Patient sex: M
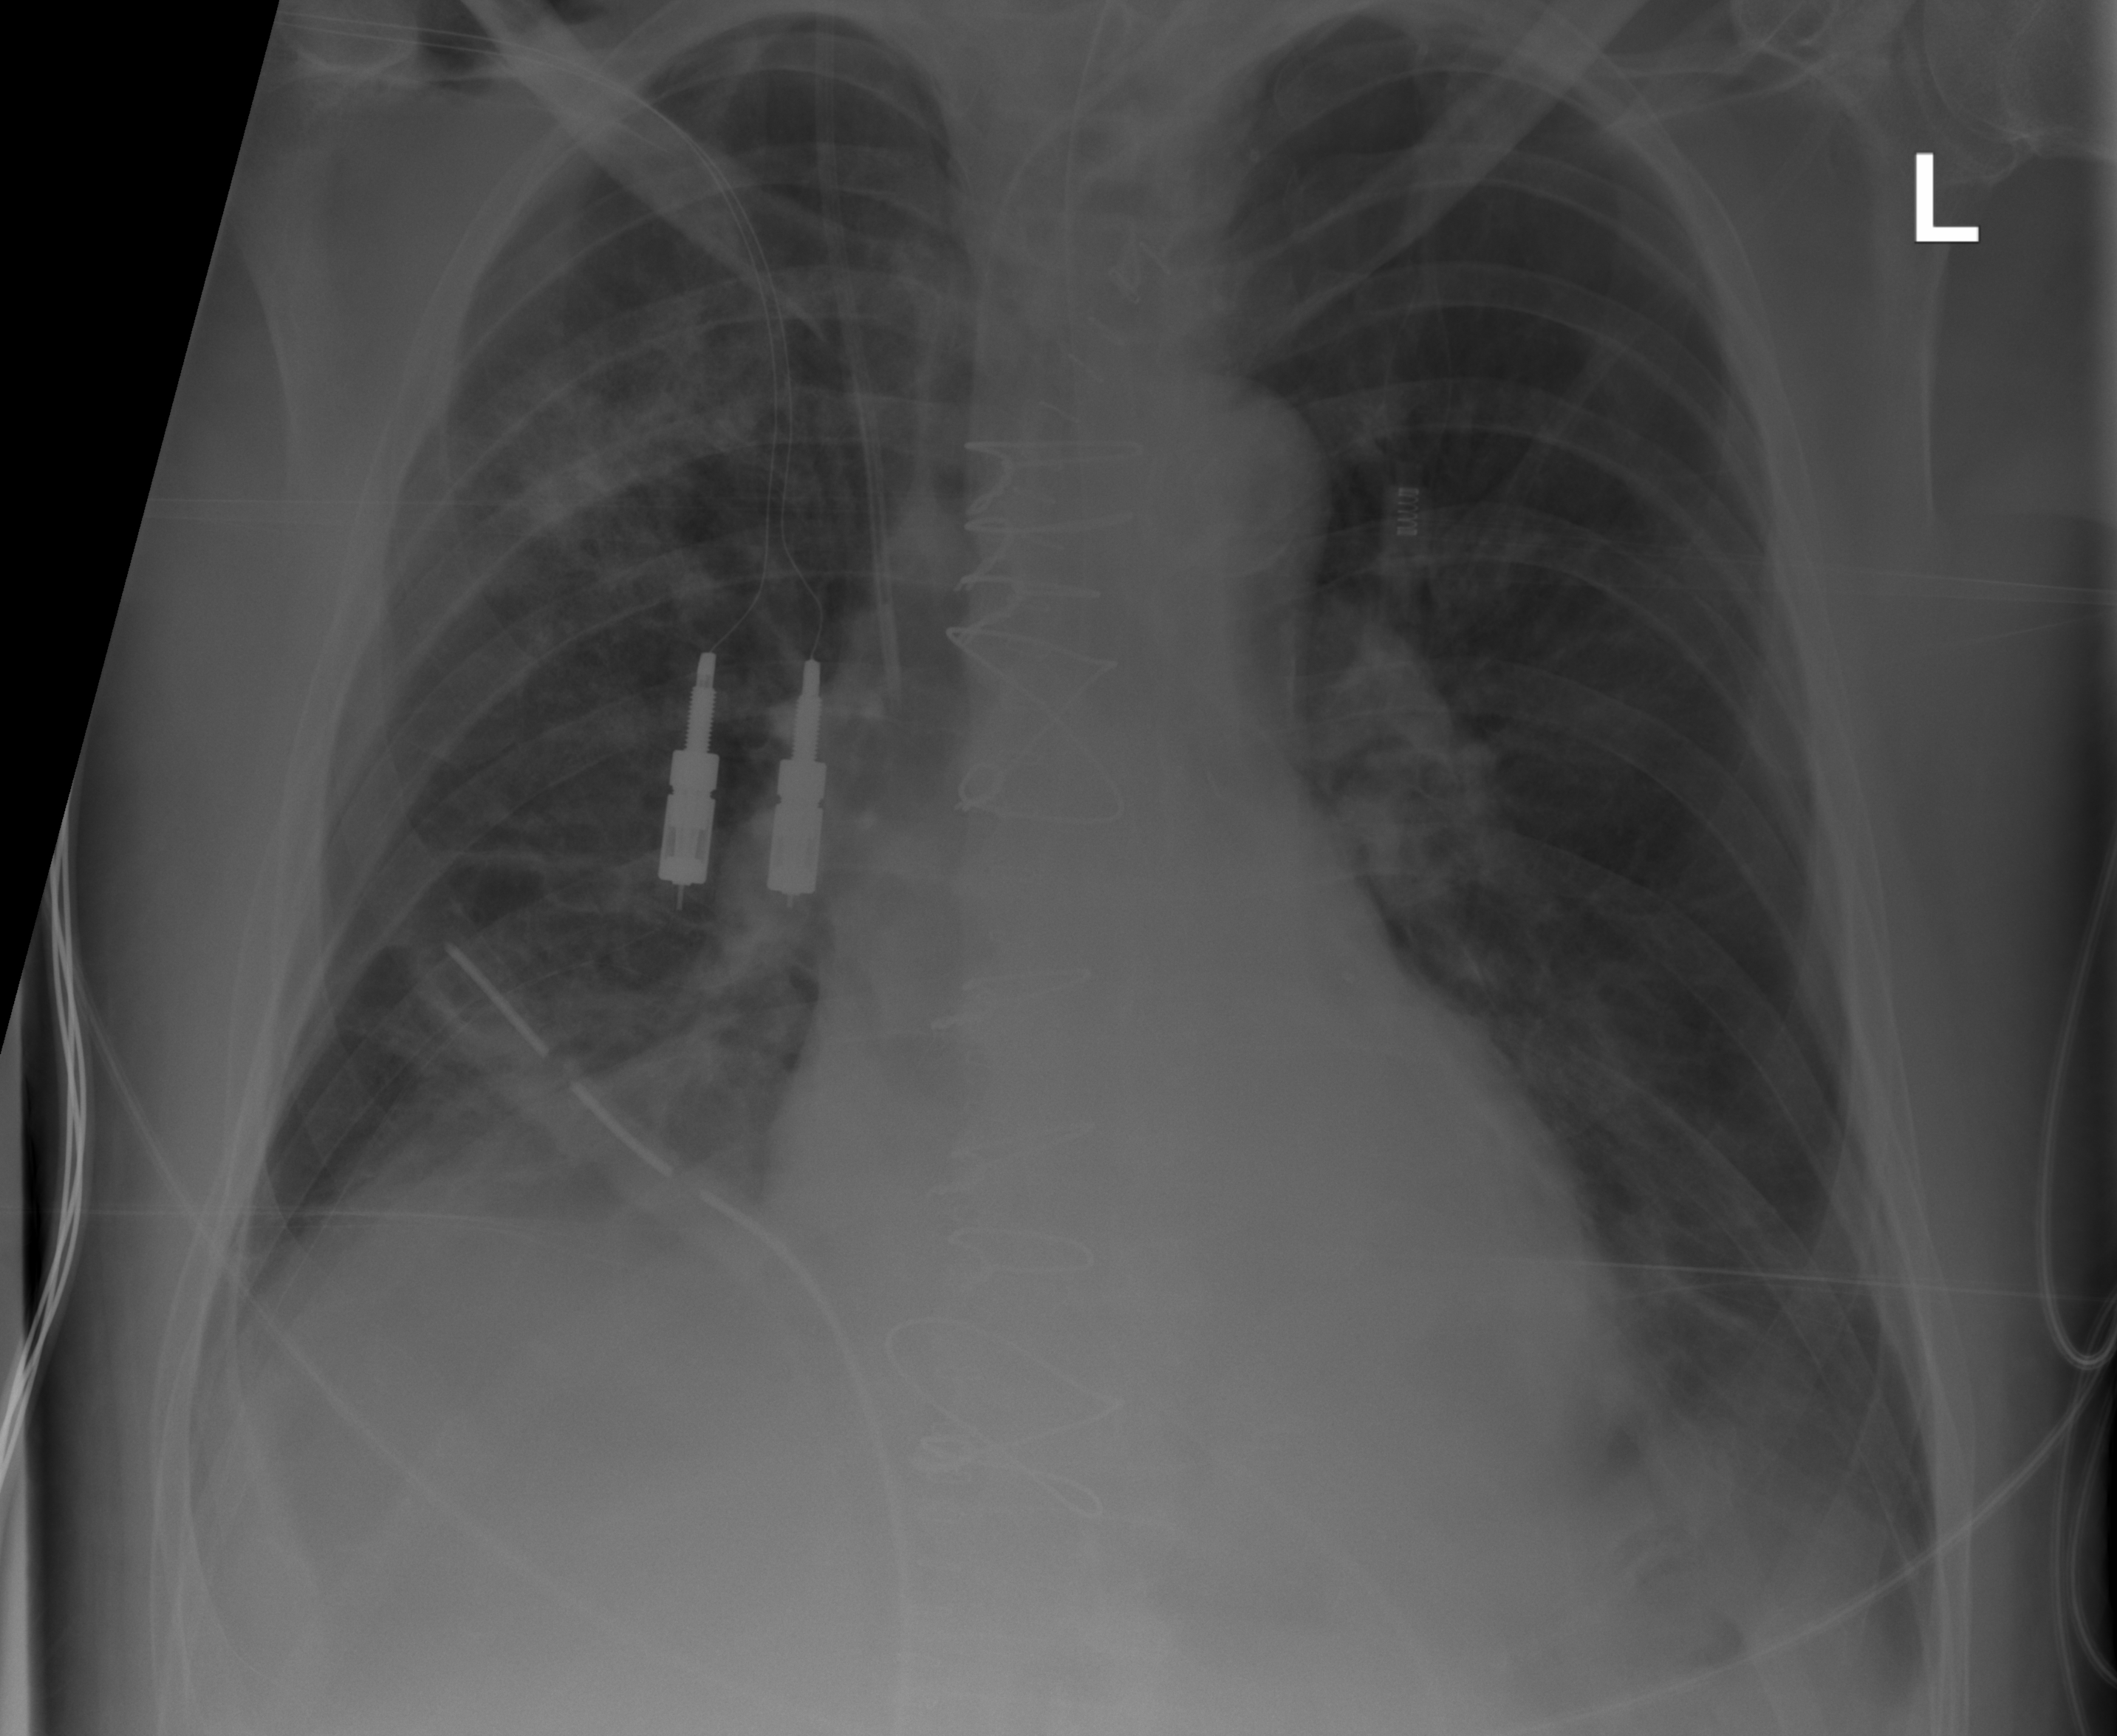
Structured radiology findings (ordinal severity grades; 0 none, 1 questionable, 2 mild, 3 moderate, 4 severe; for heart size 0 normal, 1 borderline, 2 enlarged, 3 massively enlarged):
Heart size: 1
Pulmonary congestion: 0
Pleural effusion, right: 0
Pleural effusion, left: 2
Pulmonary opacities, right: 3
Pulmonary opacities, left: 0
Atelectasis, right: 0
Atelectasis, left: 0